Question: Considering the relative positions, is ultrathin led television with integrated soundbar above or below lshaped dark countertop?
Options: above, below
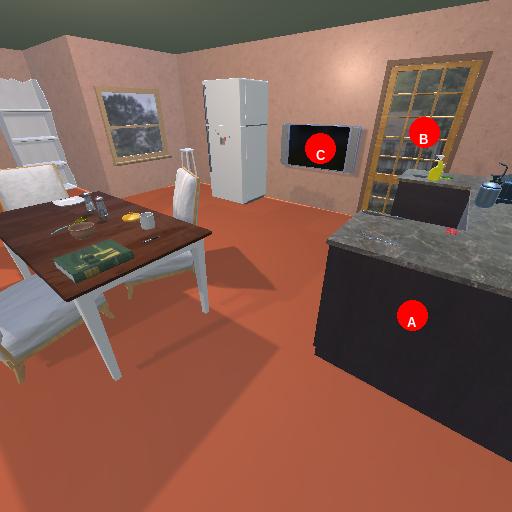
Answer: above